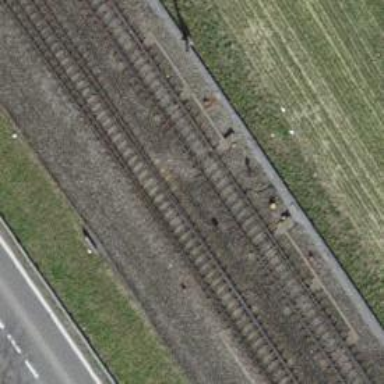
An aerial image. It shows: Railway switch.